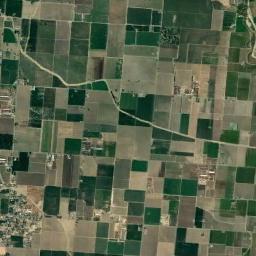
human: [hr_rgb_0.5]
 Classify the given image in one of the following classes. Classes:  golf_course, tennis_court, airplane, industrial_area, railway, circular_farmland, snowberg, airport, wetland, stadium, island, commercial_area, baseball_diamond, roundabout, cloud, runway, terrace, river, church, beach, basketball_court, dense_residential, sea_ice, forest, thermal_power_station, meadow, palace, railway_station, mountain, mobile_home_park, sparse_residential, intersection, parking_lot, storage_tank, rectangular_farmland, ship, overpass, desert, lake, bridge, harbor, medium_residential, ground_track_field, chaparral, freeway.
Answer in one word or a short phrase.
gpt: rectangular_farmland